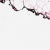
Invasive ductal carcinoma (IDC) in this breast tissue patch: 0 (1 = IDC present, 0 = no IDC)